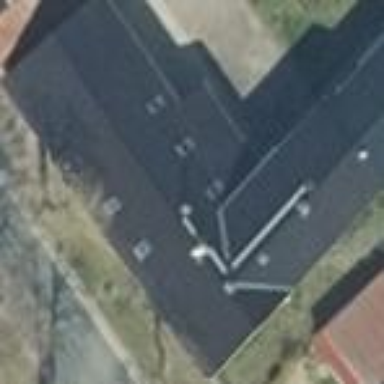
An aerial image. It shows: Detached building with gabled roof made of roof tiles. The building is white with black roof.